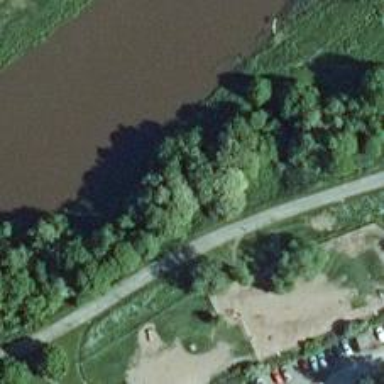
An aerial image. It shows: Cycleway.